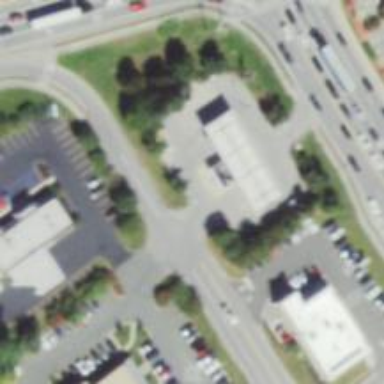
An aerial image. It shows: Convenience shop.